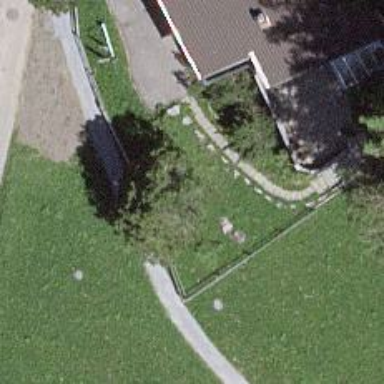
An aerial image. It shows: Bench.